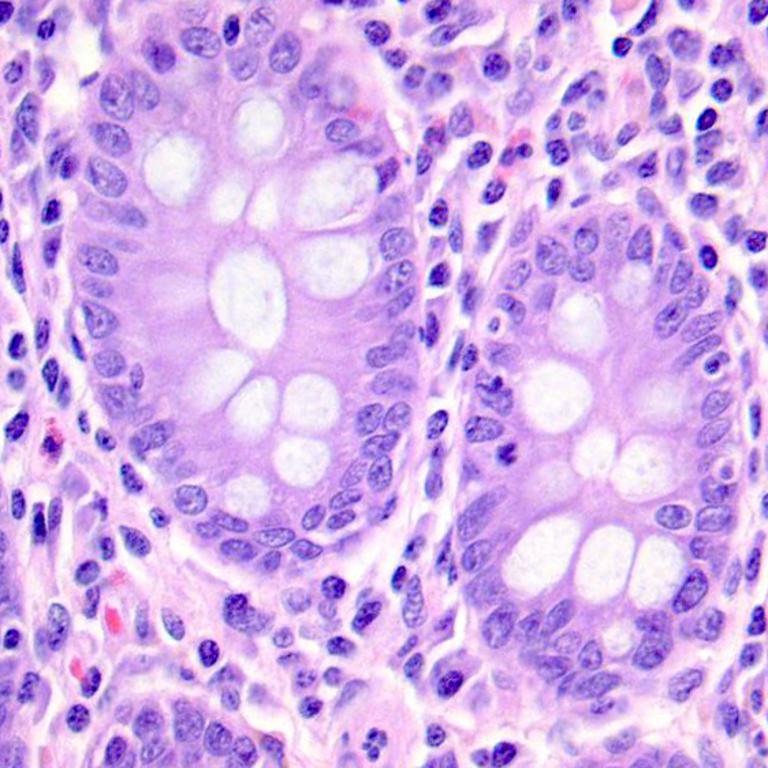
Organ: colon
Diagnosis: benign